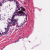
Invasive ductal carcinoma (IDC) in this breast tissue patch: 1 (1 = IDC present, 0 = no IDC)